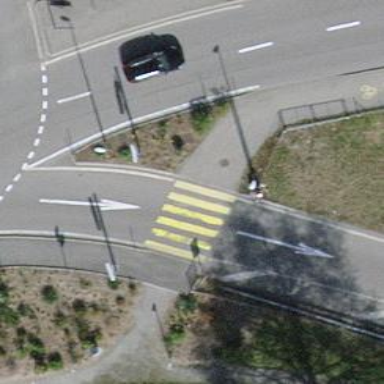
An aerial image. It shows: Uncontrolled zebra crossing.